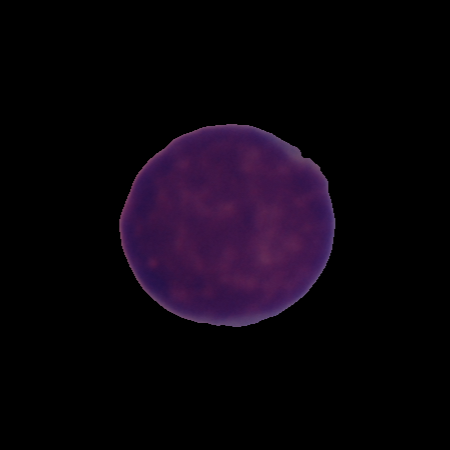
Label: cancer